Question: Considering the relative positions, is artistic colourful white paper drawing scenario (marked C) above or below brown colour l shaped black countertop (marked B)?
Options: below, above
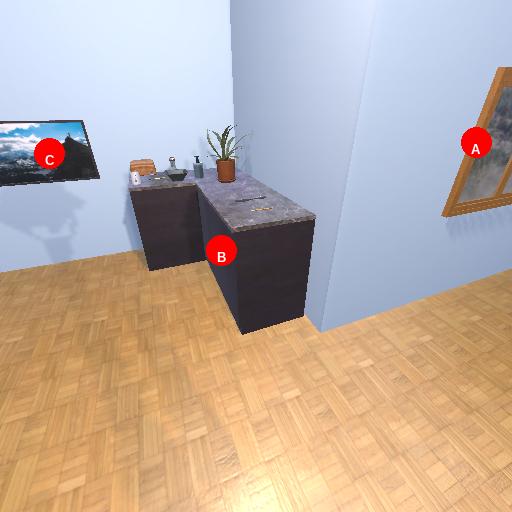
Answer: below